Question: I have never had a problem submitting a non Newsstand App with Auto-Renewable Subscriptions.
But I just started seeing this error when I try to submit app for review:
> Free and Auto-Renewable In-App Purchase subscriptions are only
available for apps with Newsstand enabled. Remove this In-App Purchase
before you disable Newsstand.

Anyway to get around this error without delete "Auto-Renewable In-App Purchase subscriptions" ?
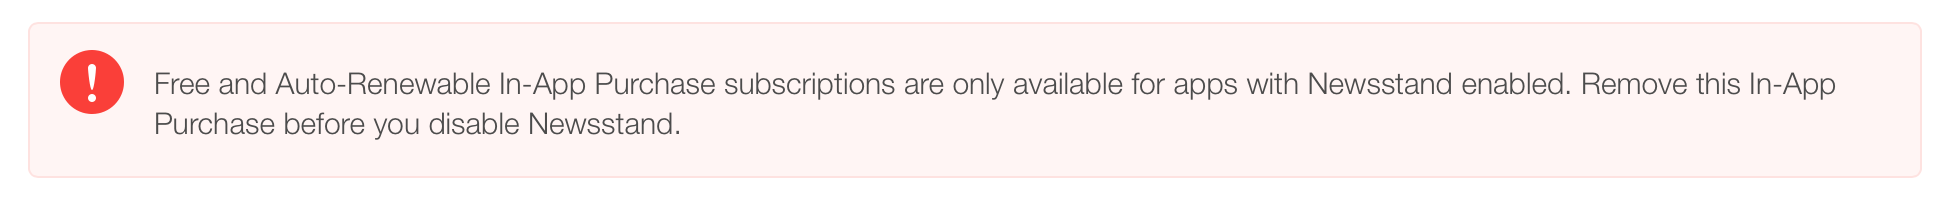
Answer: I just was on the phone with apple developer support. They said that this is a known issue with itunes connect and they are hoping to resolve it by the middle of today. (we are having the exact same issue with an application that is already in store with recurring purchases; we are currently unable to update the app because of this error)
EDIT: Issue is resolved for me